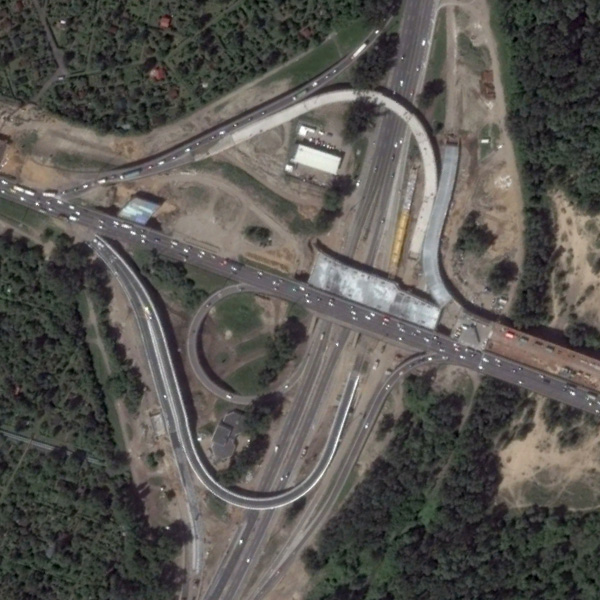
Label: Viaduct